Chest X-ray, PA view. Patient: 17 years old, sex M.
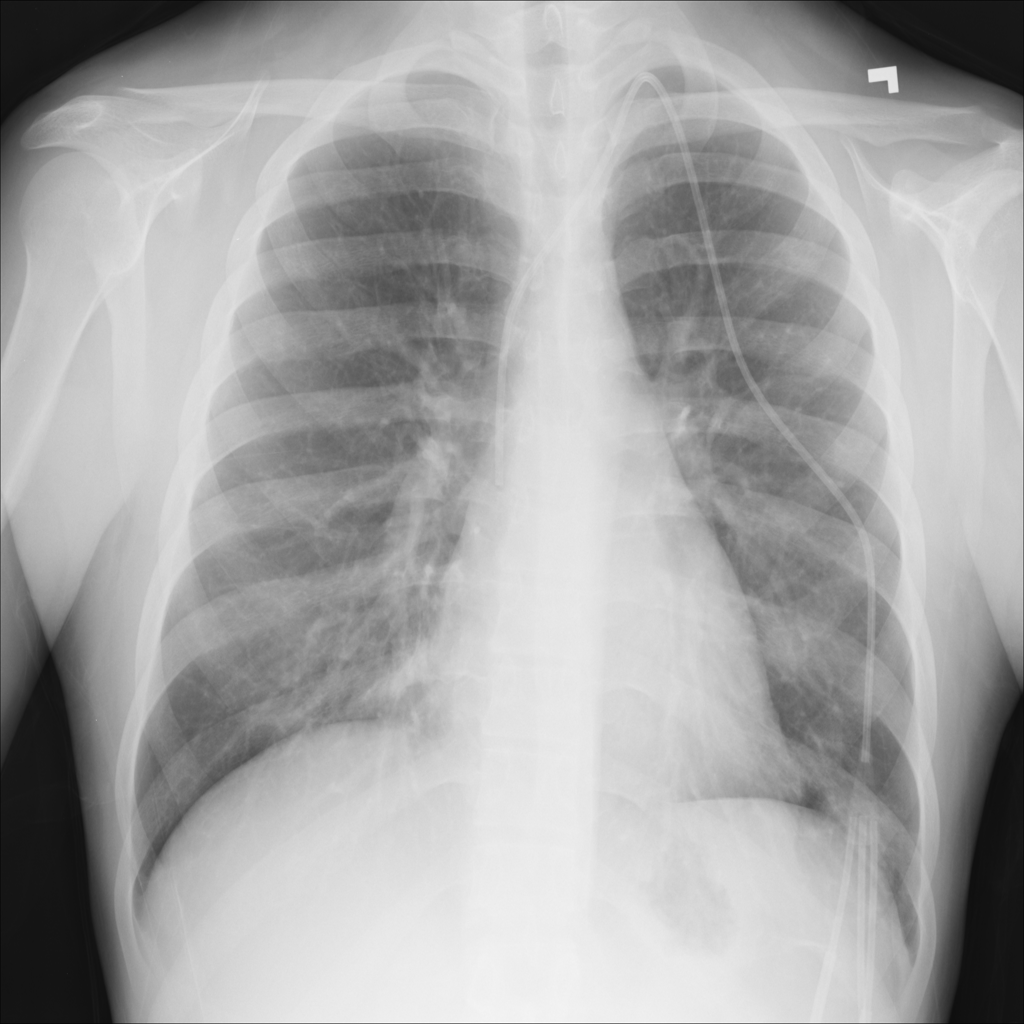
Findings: No Finding